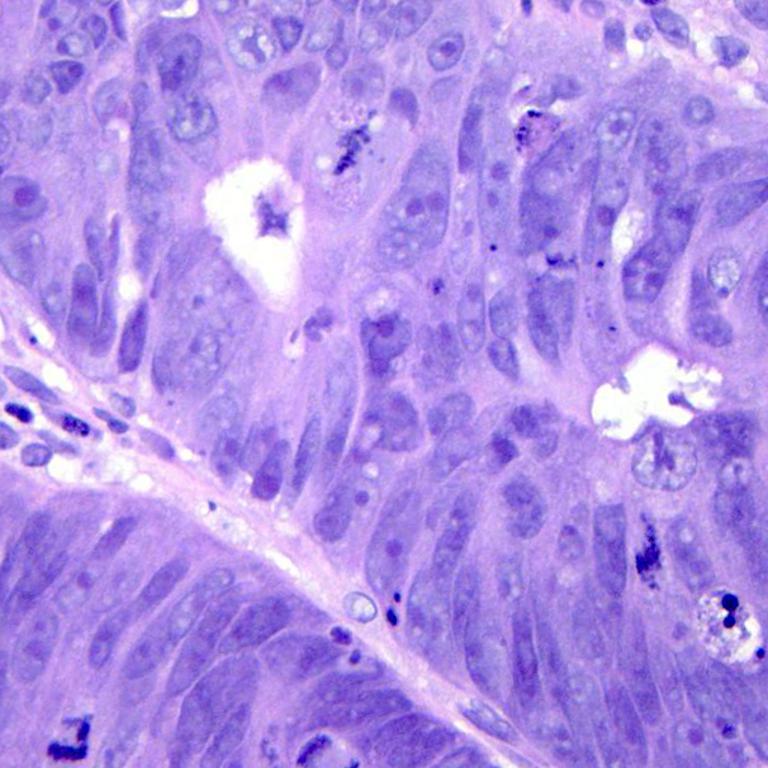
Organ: colon
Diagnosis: adenocarcinomas